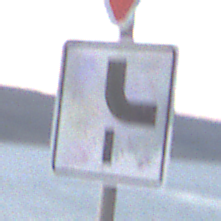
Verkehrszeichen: VerlaufVorfahrtsstrasse10
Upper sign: VorfahrtGewaehren
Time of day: SunriseSunset
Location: Outdoor (RoadRail)
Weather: PartlyCloudy
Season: NotSpecified
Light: Natural